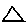
Label: triangle